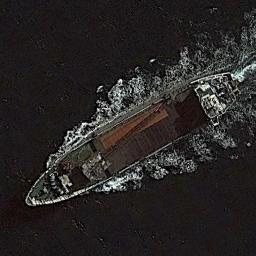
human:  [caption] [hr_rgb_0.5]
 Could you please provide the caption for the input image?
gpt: The cargo ship is sailing in the deep blue water .

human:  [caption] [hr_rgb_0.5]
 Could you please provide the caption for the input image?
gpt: There is a ship at sea .

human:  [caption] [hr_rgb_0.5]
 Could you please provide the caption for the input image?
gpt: There is a ship in the black water .

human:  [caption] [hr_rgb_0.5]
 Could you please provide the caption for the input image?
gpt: A brown ship full of cargo sails on the blue sea .

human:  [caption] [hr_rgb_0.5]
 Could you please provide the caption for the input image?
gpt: The brown ship is on the sea .